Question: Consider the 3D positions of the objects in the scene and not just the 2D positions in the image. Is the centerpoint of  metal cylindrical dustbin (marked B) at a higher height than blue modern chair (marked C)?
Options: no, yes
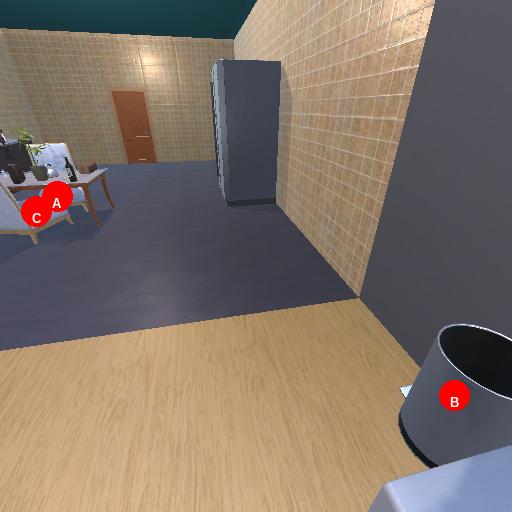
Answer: no